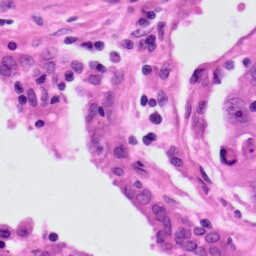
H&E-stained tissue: Lung